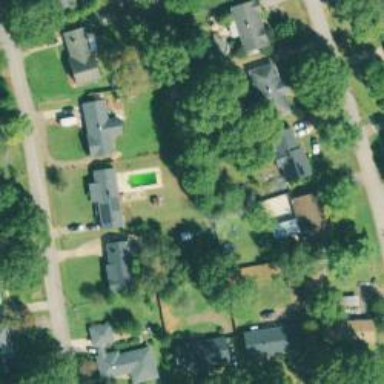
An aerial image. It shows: Outdoor swimming pool on leisure land.